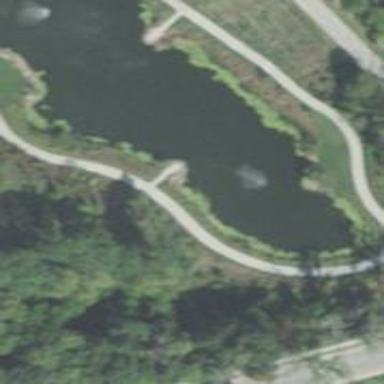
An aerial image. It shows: Retention basin containing natural water.